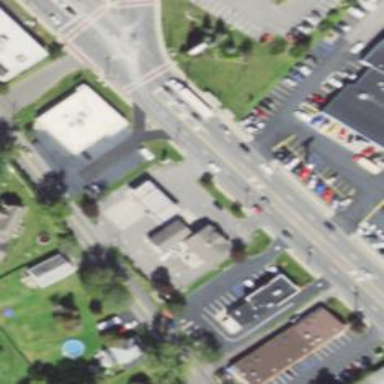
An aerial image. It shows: Convenience shop.